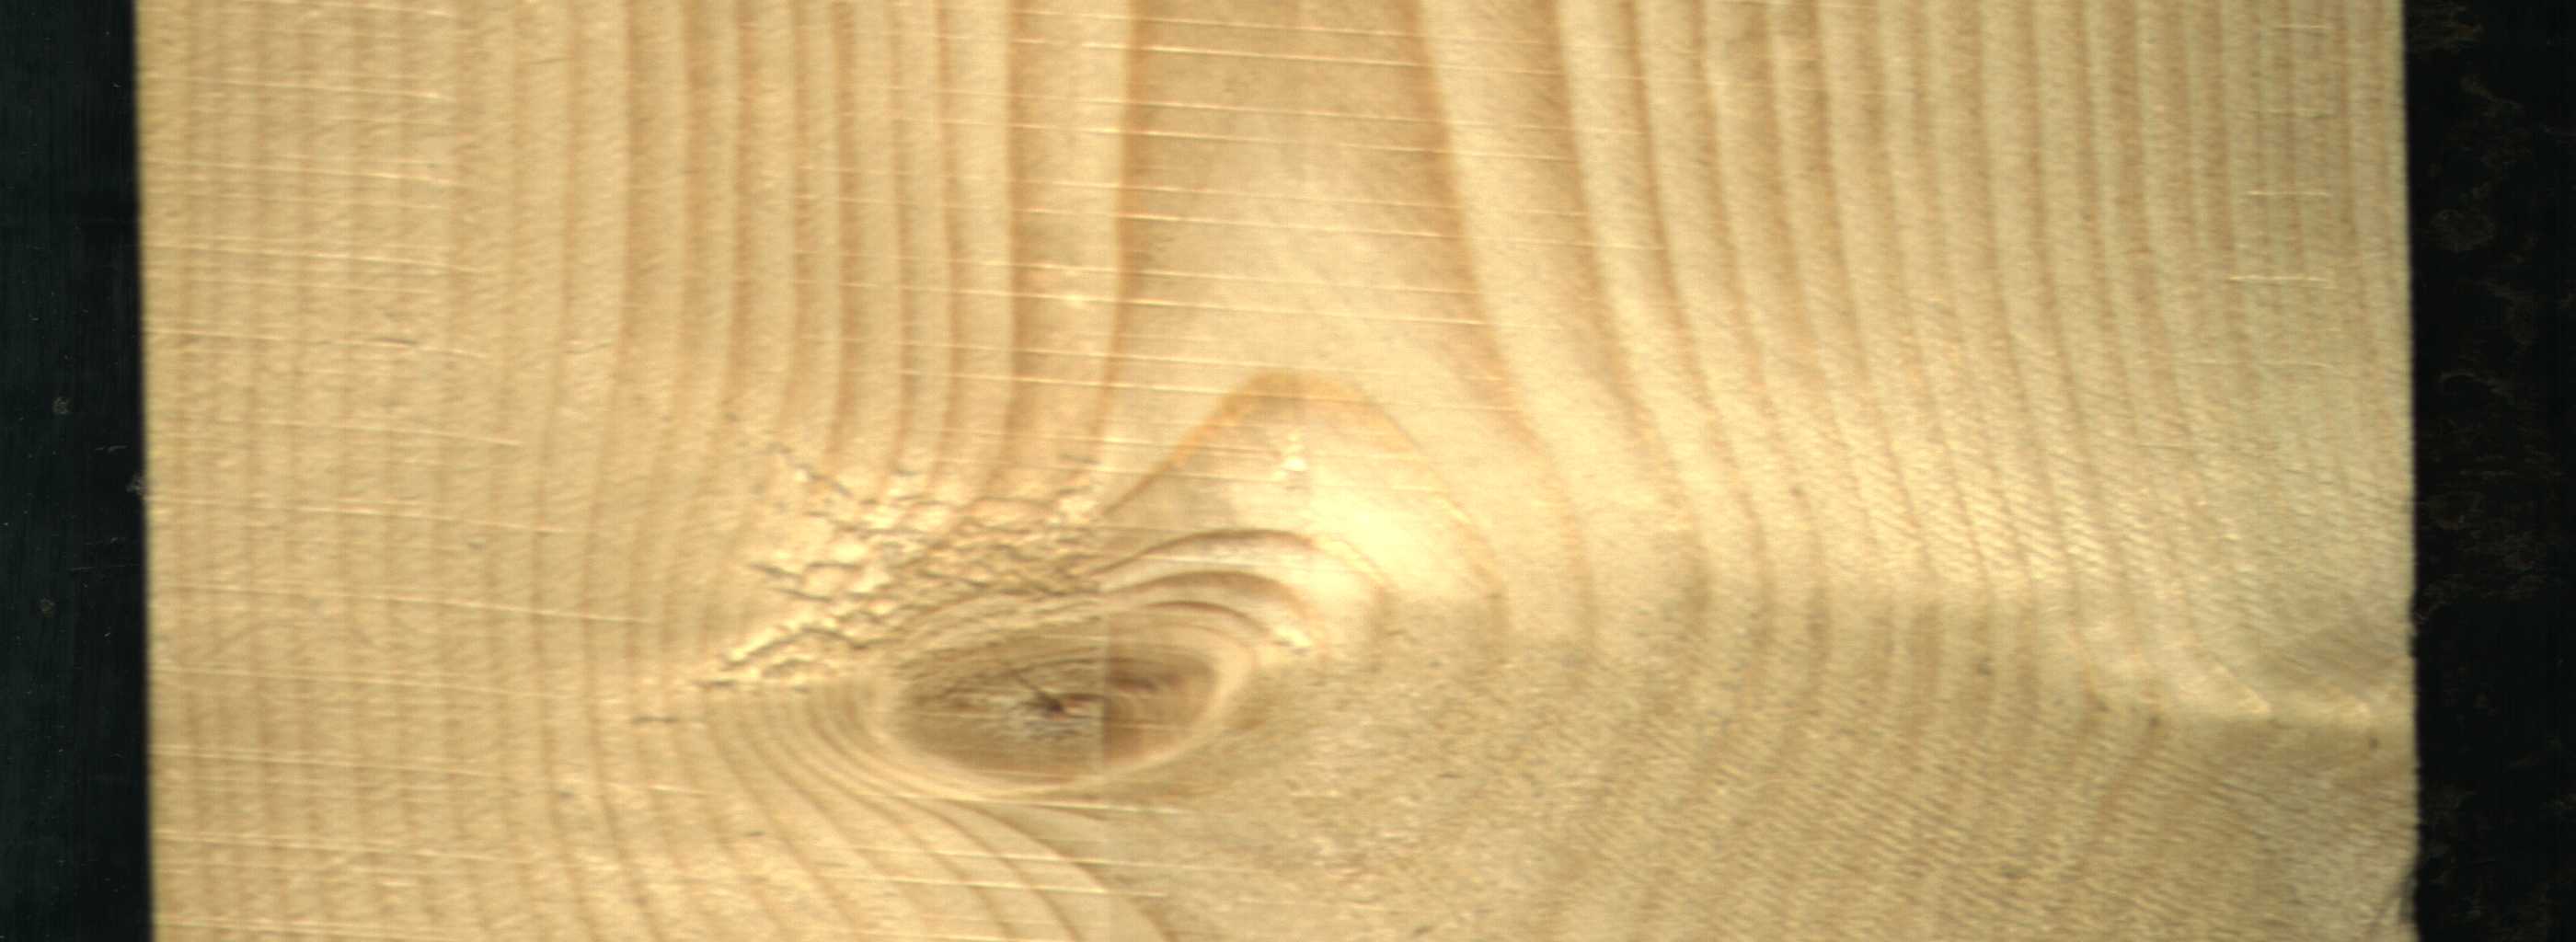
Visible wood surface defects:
Live_Knot